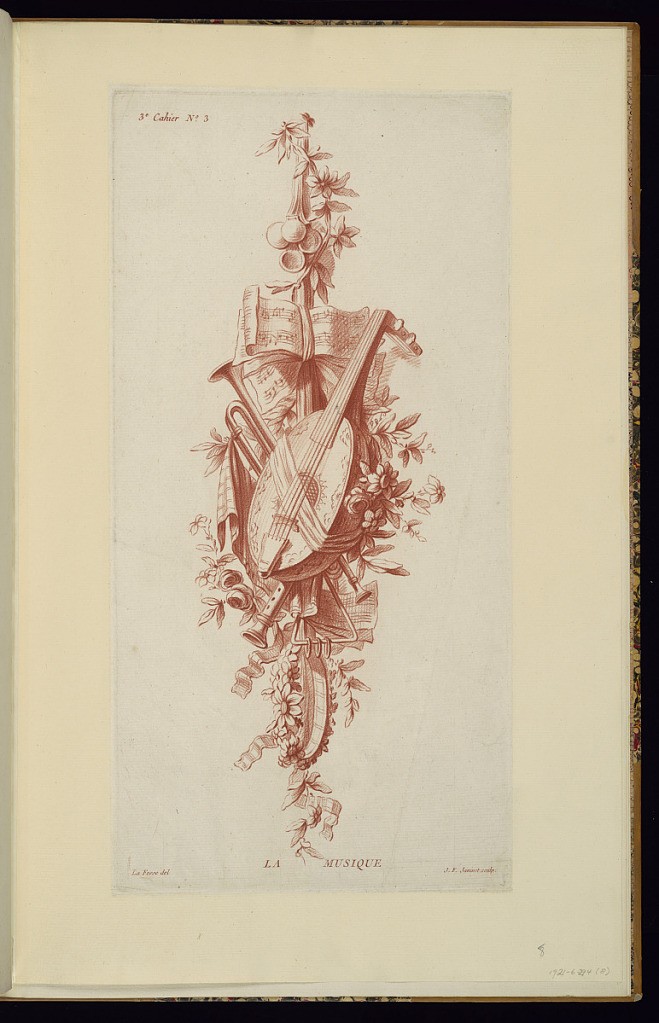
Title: LA MUSIQUE
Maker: Jean-Charles Delafosse, French, 1734 – 1789
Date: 1772–77
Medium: Crayon-manner etching in red ink on laid paper
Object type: Print
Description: Design for an ornamental hanging trophy featuring musical instruments. The trophy includes, flowers, leaves, ribbons, bells, sheet music, a trumpet or horn, guitar, flute or pipe, and a triangle. The plate is titled, numbered, and signed.